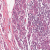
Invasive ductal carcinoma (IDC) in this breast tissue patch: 1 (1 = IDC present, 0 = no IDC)